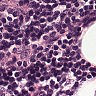
Metastatic tissue present: no